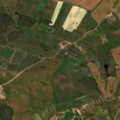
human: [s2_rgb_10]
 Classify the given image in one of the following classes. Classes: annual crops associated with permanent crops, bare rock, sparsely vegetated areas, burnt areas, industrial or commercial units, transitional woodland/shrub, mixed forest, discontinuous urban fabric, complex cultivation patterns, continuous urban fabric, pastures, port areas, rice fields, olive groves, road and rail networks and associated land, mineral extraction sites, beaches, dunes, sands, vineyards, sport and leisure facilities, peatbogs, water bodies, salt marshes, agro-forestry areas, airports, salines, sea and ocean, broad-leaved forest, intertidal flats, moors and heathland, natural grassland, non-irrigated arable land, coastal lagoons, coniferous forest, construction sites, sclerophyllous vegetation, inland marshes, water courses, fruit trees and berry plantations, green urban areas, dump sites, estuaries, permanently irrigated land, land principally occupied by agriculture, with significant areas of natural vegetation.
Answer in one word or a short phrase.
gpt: continuous urban fabric